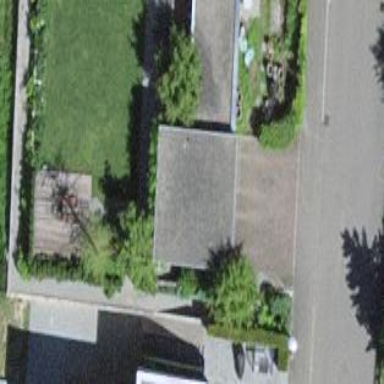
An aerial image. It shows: Garage building.